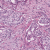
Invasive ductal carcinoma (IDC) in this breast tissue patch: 1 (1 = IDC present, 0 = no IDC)